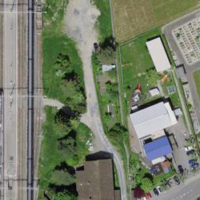
EUNIS habitat code: 57
Species observed at this site:
Milvus milvus
Steatoda triangulosa